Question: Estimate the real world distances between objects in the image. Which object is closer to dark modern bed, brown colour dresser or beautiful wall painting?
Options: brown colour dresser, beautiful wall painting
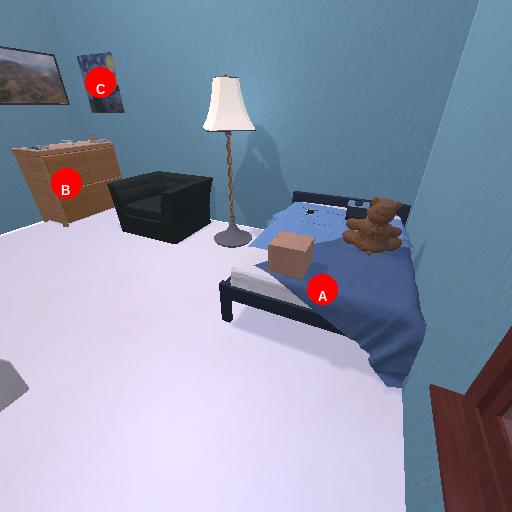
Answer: brown colour dresser